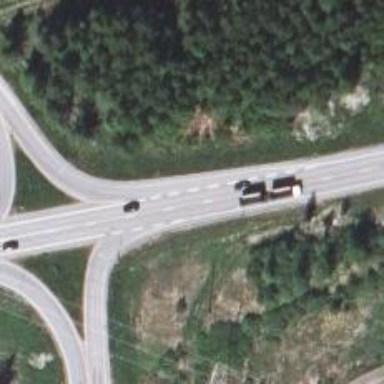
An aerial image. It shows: Asphalt trunk highway.